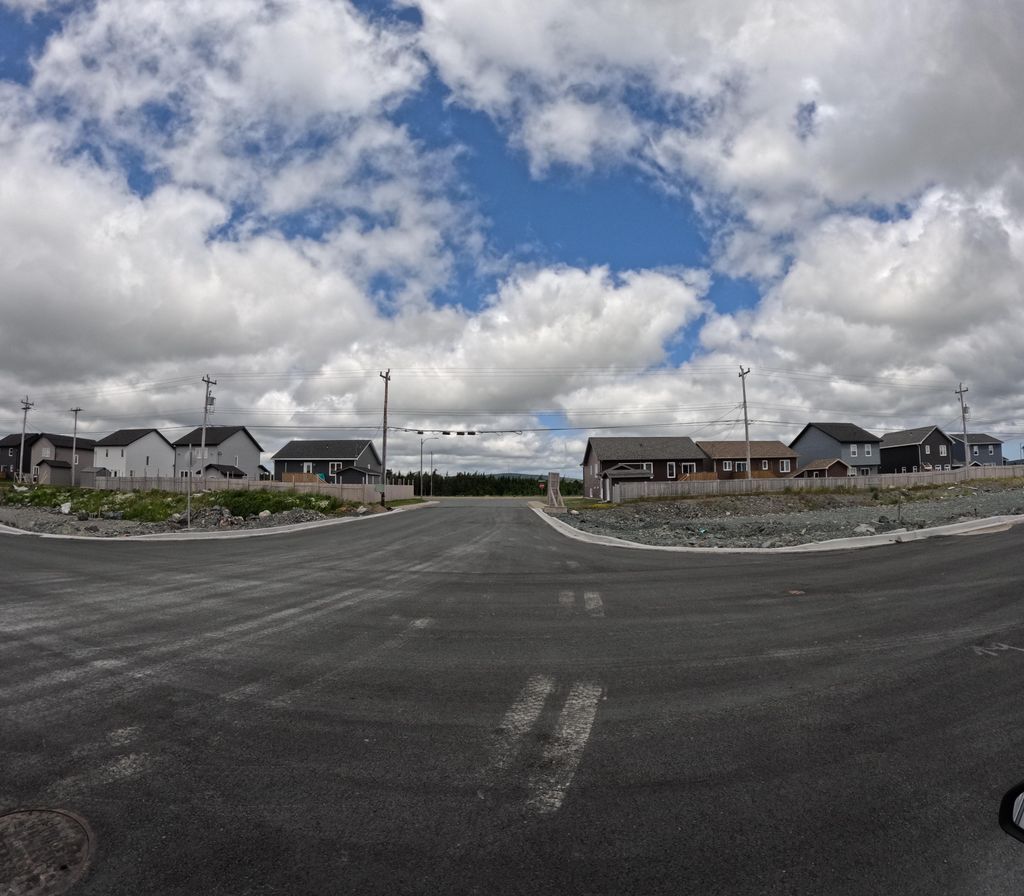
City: st_johns